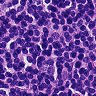
Metastatic tissue present: no